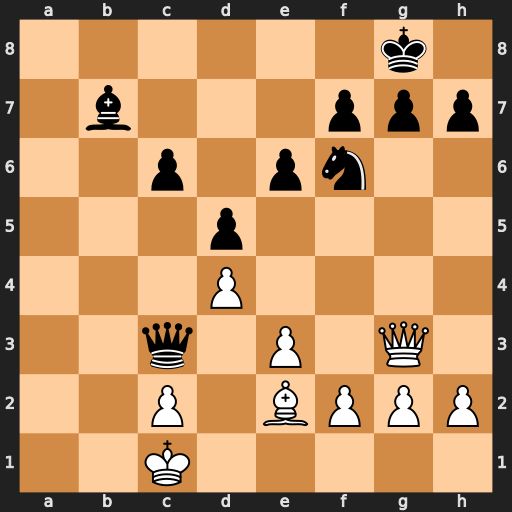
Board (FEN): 6k1/1b3ppp/2p1pn2/3p4/3P4/2q1P1Q1/2P1BPPP/2K5
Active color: w
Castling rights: -
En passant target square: -
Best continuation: Qb8+ Bc8 Qxc8+ Ne8 Qxe8#